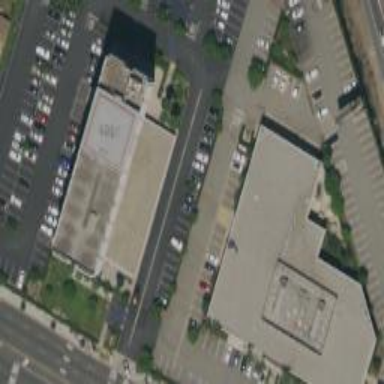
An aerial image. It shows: Commercial building.